Question: Im having some problems in the way a present an error mensage to my users. I "solved" the problem using two Goto instructions. Please take a look of the code:
'''
<?php require_once("registration/include/membersite_config.php"); ?>
<!DOCTYPE html>
<html lang="en">
<head><?php include_once("parts/head.php"); ?></head>
<body>
<div id="footerfix">
<?php include_once("parts/header.php"); ?>
<div class="container">
<div class="hero-unit">
<?php
if (isset($_GET['i'])) {
unlink("users/thumbs/" . $_SESSION["user_code"] . ".jpg");
header('Location: profile.php?i=mycv');
}
if (isset($_FILES['avatar']['tmp_name'])) {
$file_ext = end(explode('.', $_FILES['avatar']['name']));
if (in_array($file_ext, array('jpg', 'jpeg', 'png', 'gif')) == false) {
echo("<h2>Error!</h2><p>Your profile photo have to be a picture file.</p>");
goto nomore;
}
$src_size = getimagesize($_FILES['avatar']['tmp_name']);
if ($src_size['mime'] == 'image/jpeg') {
$src_img = imagecreatefromjpeg($_FILES['avatar']['tmp_name']);
} elseif ($src_size['mime'] == 'image/png') {
$src_img = imagecreatefrompng($_FILES['avatar']['tmp_name']);
} elseif ($src_size['mime'] == 'image/gif') {
$src_img = imagecreatefromgif($_FILES['avatar']['tmp_name']);
} else {
echo("<h2>Error!</h2><p>Incorrect file format.</p>");
goto nomore;
}
$thumb_w = 150;
if ($src_size[0] <= $thumb_w) {
$thumb = $src_img;
} else {
$new_size[0] = $thumb_w;
$new_size[1] = ($src_size[1] / $src_size[0]) * $thumb_w;
$thumb = imagecreatetruecolor($new_size[0], $new_size[1]);
imagecopyresampled($thumb, $src_img, 0, 0, 0, 0, $new_size[0], $new_size[1], $src_size[0], $src_size[1]);
}
imagejpeg($thumb, "users/thumbs/" . $_SESSION["user_code"] . ".jpg");
//header('Location: profile.php?i=mycv');
echo('<h2>Ready!</h2><p>Your profile picture is updated. <a href="profile.php">Go back</a>.</p>');
nomore:
echo "</div></div>";
include_once("parts/footer.php");
echo "</div></body></html>";
}
?>
'''
I never understood why goto is the worst think that could happened to a code (at least, every one says that), i will like to hear your opinions about this, and if that is really the worst think ever, how still use my code whitout them? Thanks!

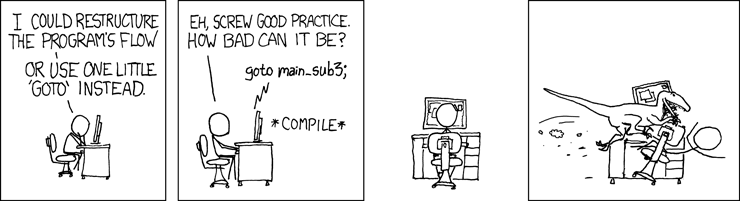
Answer: The short answers why GOTO is a bad idea: readability suffers. Consider this:
'''
<?php require_once("registration/include/membersite_config.php"); ?>
<!DOCTYPE html>
<html lang="en">
<head><?php include_once("parts/head.php"); ?></head>
<body><div id="footerfix">
<?php include_once("parts/header.php"); ?>
<div class="container">
<div class="hero-unit">
<?php
if(isset($_GET['i'])){ unlink("users/thumbs/".$_SESSION["user_code"].".jpg"); header('Location: profile.php?i=mycv');}
if(isset($_FILES['avatar']['tmp_name'])){
$file_ext = end(explode('.',$_FILES['avatar']['name']));
if(in_array($file_ext,array('jpg','jpeg','png','gif'))==false){
echo("<h2>Error!</h2><p>Your profile photo have to be a picture file.</p>");
}
else {
$src_size=getimagesize($_FILES['avatar']['tmp_name']);
if($src_size['mime']=='image/jpeg') {
$src_img=imagecreatefromjpeg($_FILES['avatar']['tmp_name']);
} elseif($src_size['mime']=='image/png') {
$src_img=imagecreatefrompng($_FILES['avatar']['tmp_name']);
} elseif($src_size['mime']=='image/gif') {
$src_img=imagecreatefromgif($_FILES['avatar']['tmp_name']);
} else {
echo("<h2>Error!</h2><p>Incorrect file format.</p>");
}
if(!empty($src_img)) {
$thumb_w = 150;
if($src_size[0]<=$thumb_w){
$thumb=$src_img;
}else{
$new_size[0] = $thumb_w;
$new_size[1] = ($src_size[1]/$src_size[0])*$thumb_w;
$thumb=imagecreatetruecolor($new_size[0],$new_size[1]);
imagecopyresampled($thumb,$src_img,0,0,0,0,$new_size[0],$new_size[1],$src_size[0],$src_size[1]);
}
imagejpeg($thumb,"users/thumbs/".$_SESSION["user_code"].".jpg");
//header('Location: profile.php?i=mycv');
echo('<h2>Ready!</h2><p>Your profile picture is updated. <a href="profile.php">Go back</a>.</p>');
}
}
}
?>
</div></div>
<?php include_once("parts/footer.php"); ?>
</div>
</body>
</html>
'''
Anyway, you should consider separating your template from logic (google "MVC") and use at least functions for complex operations.